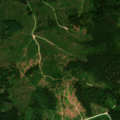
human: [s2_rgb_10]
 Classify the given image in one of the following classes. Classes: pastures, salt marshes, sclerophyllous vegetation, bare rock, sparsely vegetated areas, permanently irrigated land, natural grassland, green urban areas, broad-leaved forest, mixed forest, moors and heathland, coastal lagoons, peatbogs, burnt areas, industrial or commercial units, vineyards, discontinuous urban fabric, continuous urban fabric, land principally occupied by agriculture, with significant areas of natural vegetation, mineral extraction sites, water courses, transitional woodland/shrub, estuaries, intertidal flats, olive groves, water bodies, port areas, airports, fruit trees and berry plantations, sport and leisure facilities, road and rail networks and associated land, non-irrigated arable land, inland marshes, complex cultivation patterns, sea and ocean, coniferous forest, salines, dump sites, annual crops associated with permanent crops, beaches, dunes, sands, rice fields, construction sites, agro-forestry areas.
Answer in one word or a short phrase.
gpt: coniferous forest, transitional woodland/shrub